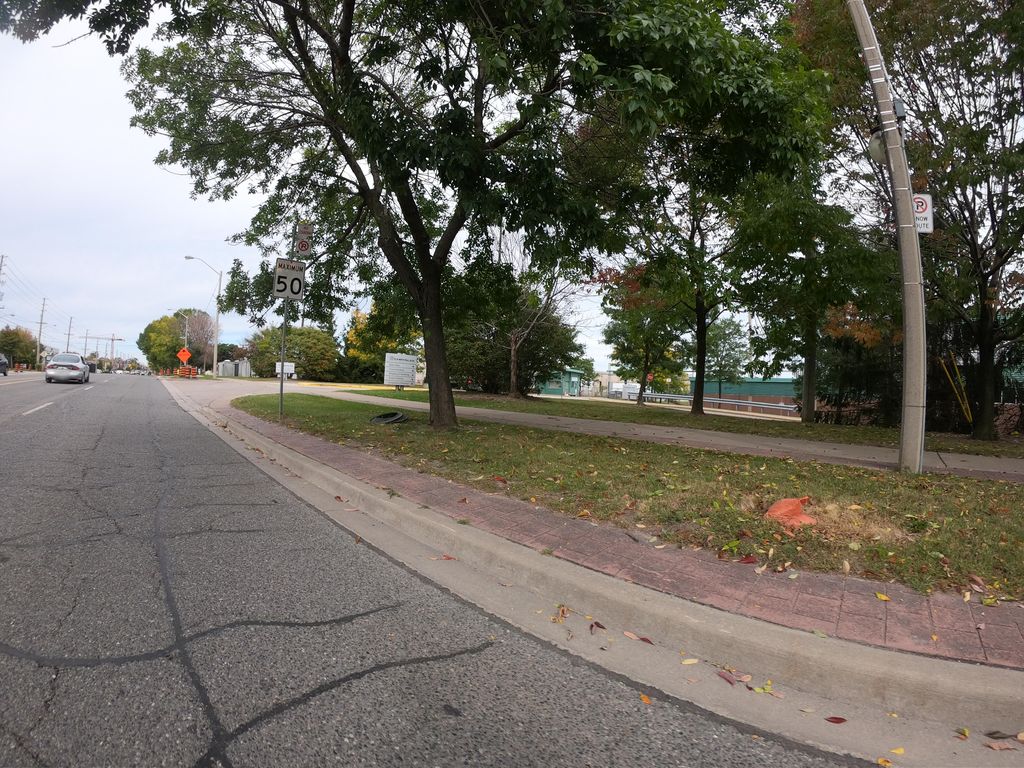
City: toronto